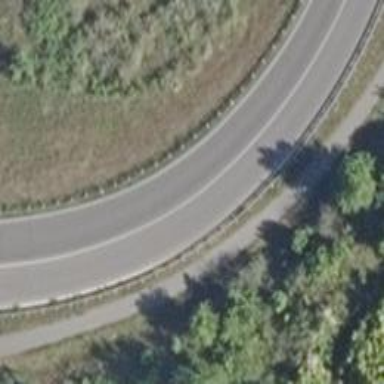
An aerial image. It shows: Trunk link highway.